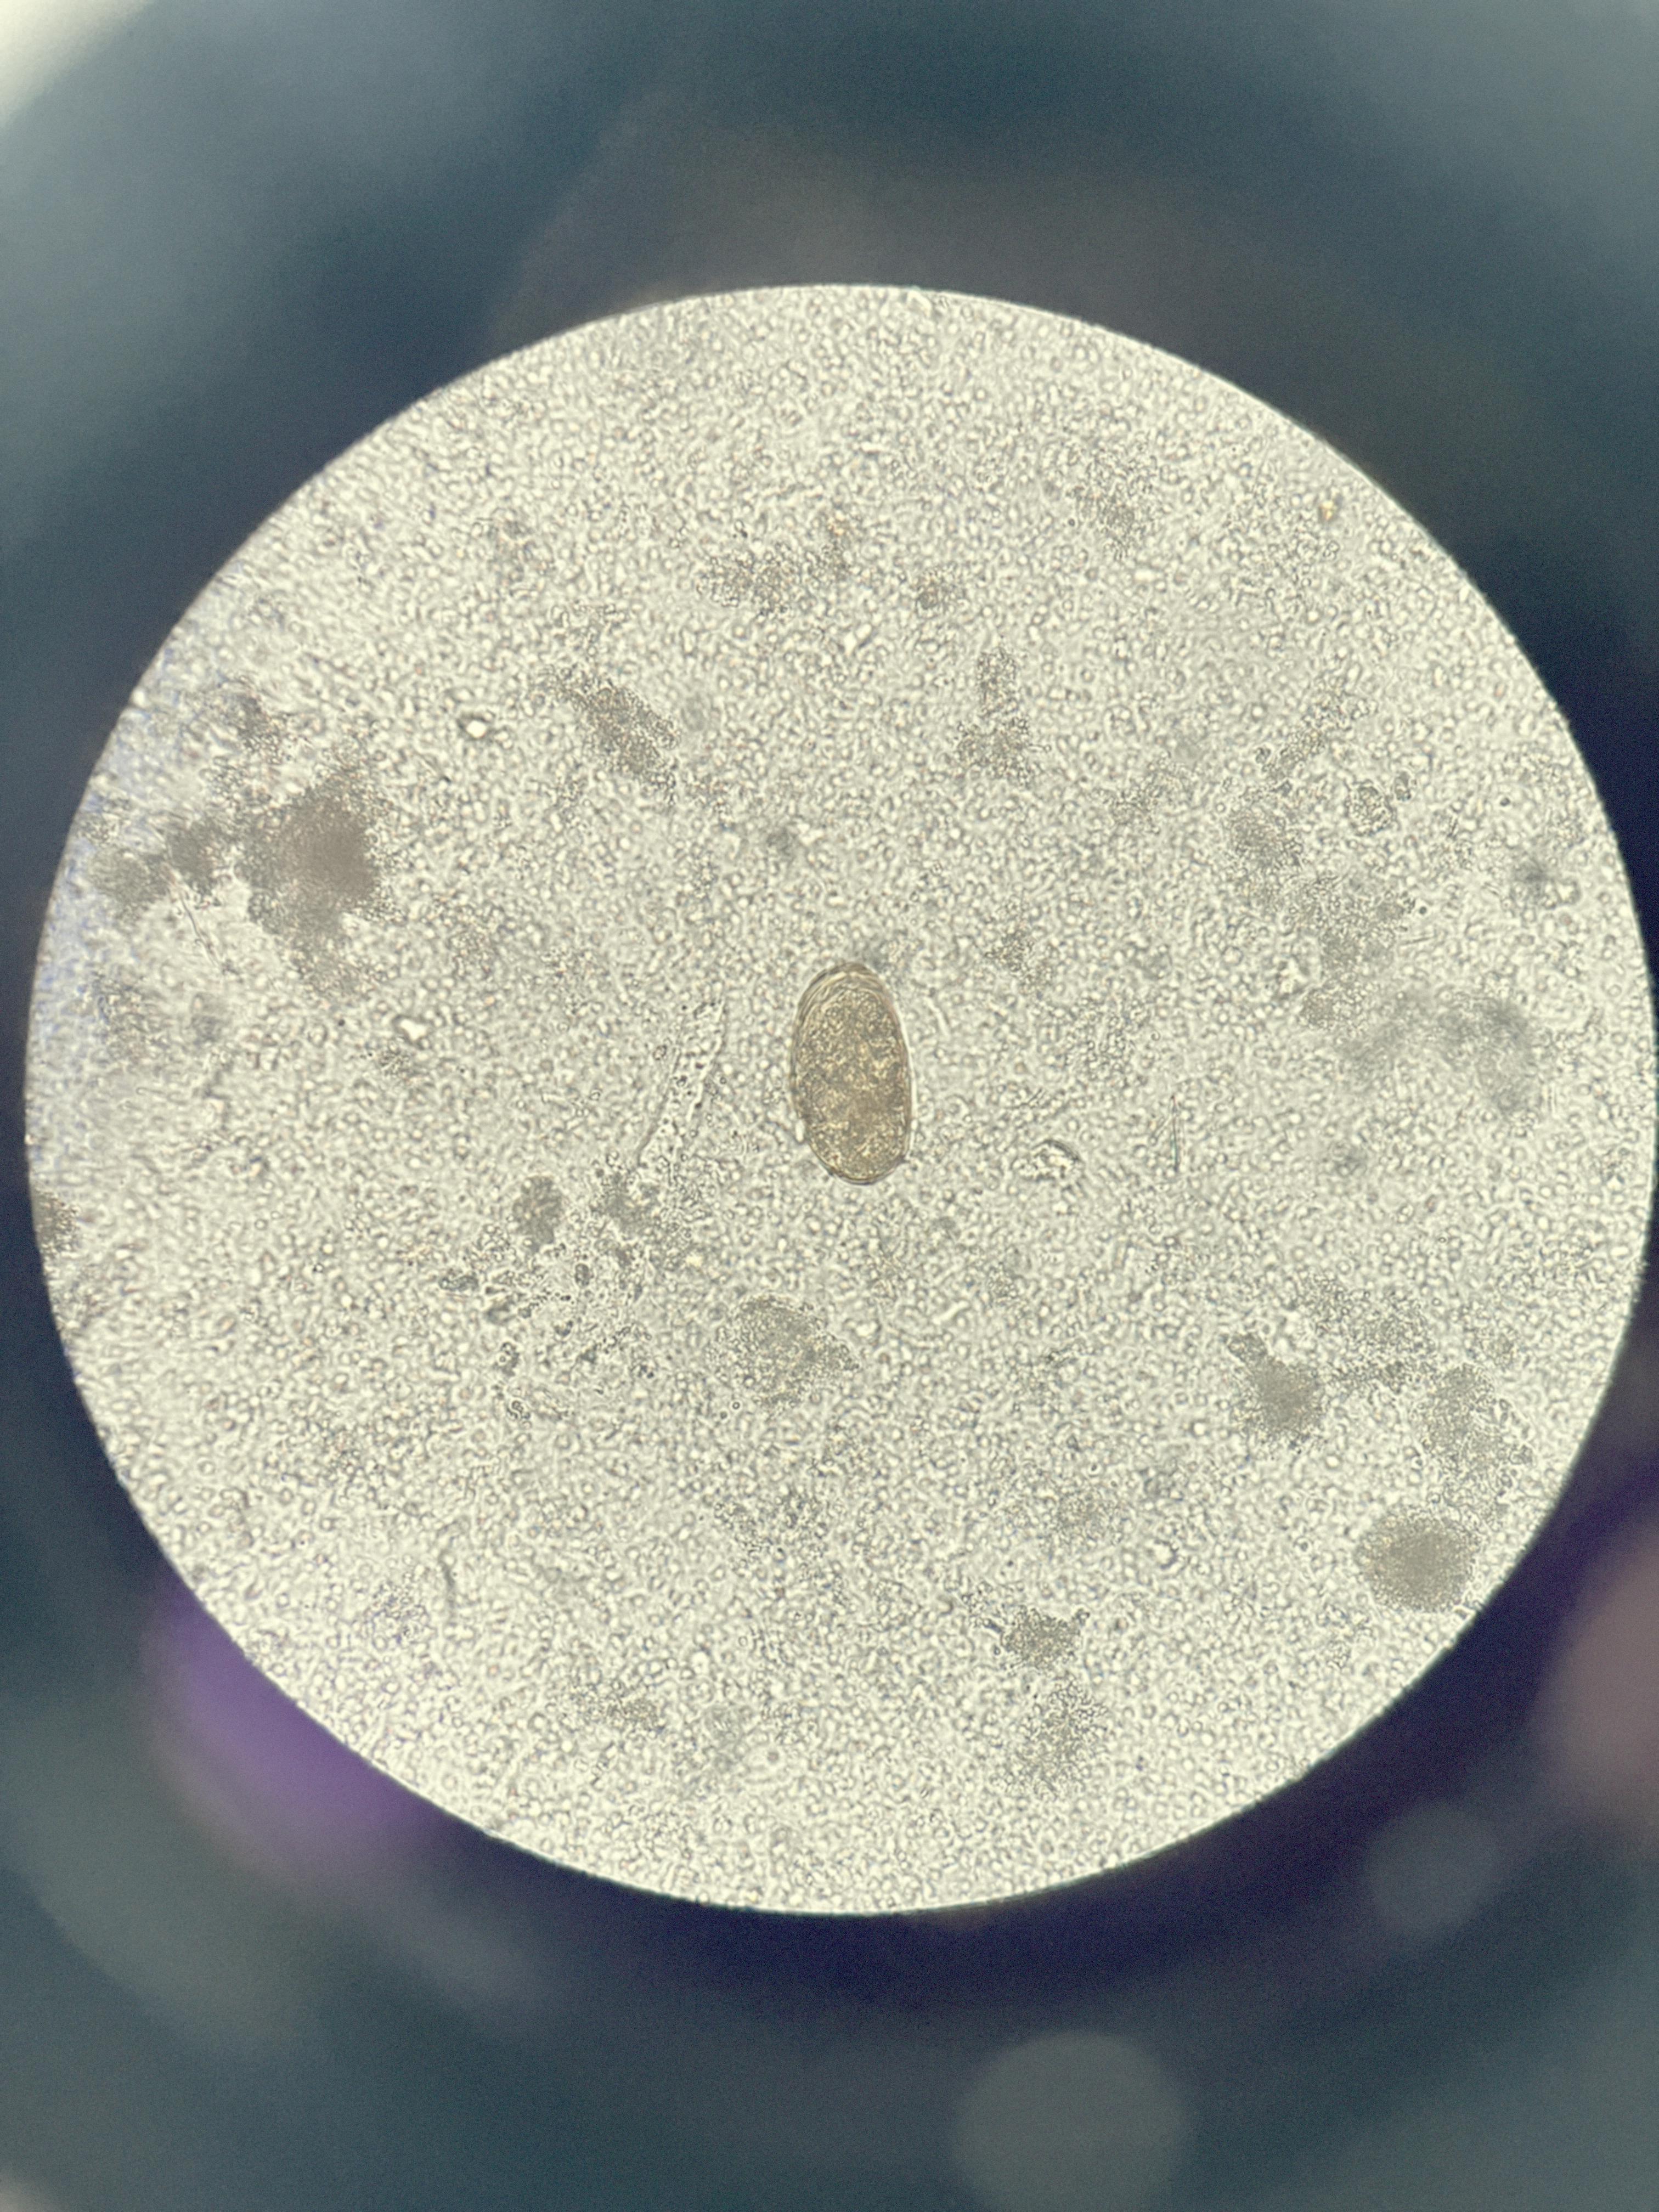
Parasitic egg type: Paragonimus spp